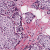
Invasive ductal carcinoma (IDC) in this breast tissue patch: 1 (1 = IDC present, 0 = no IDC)